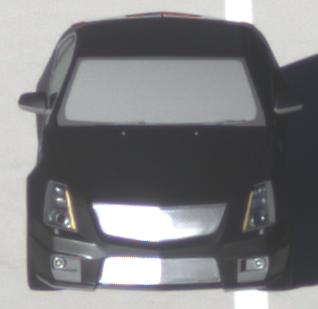
Make: Cadillac
Model: CTS-V
Detailed model: CTS-V (II) Limousine
Model produced from: 2008/11
Model produced until: 2010/12
Doors: 4
Color: black
Road condition: dry road
Daytime: morning or afternoon
Contrast: high contrast